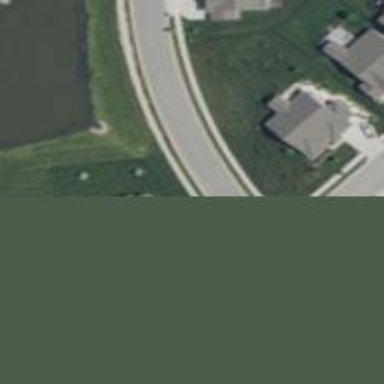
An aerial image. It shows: Residential road.